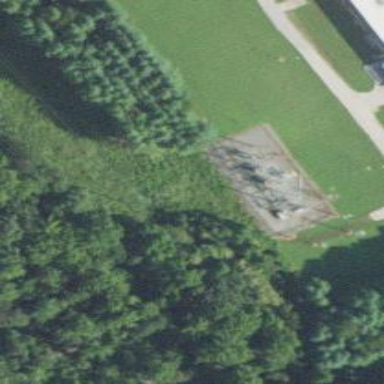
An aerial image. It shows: Industrial substation surrounded by fence.